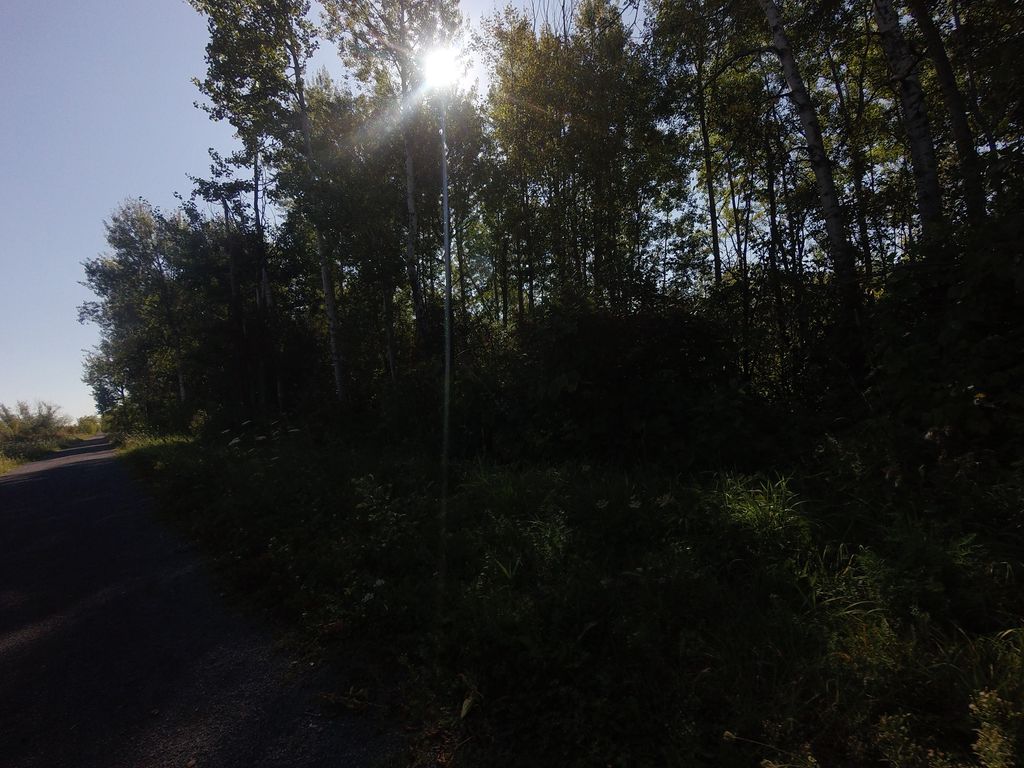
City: ottawa-gatineau